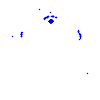
Particle: electron